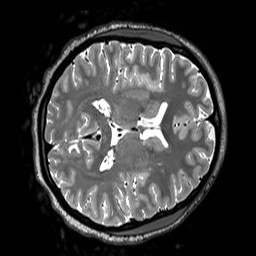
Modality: T2w
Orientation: axial
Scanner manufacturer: siemens
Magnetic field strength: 3 T
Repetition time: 3.2 s
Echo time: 0.406 s